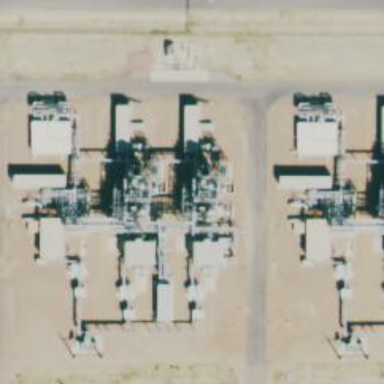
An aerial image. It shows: Gas turbine generator powered by gas.